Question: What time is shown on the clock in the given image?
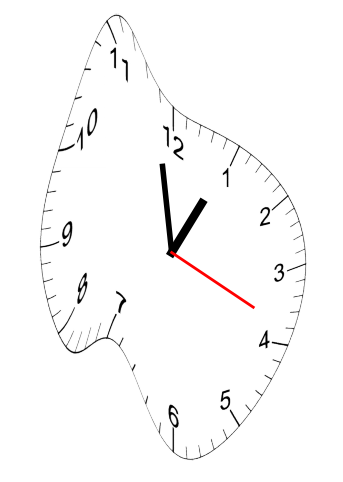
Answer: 12:58:19